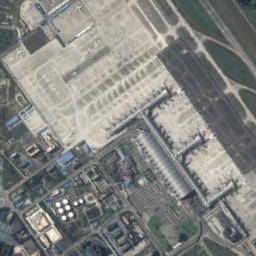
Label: airport